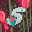
Label: 5